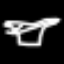
Label: pants